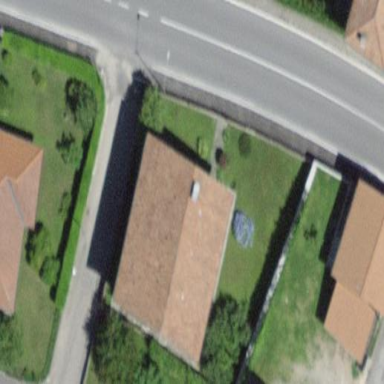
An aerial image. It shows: Gabled roofed house.